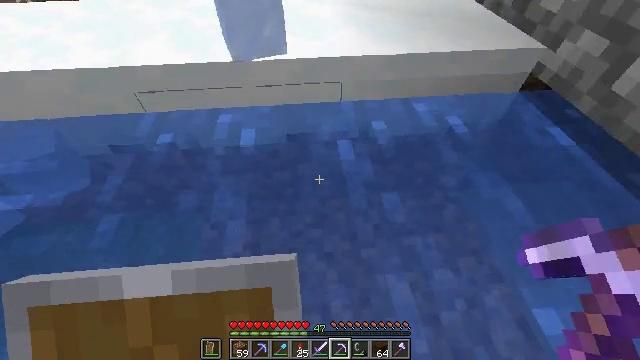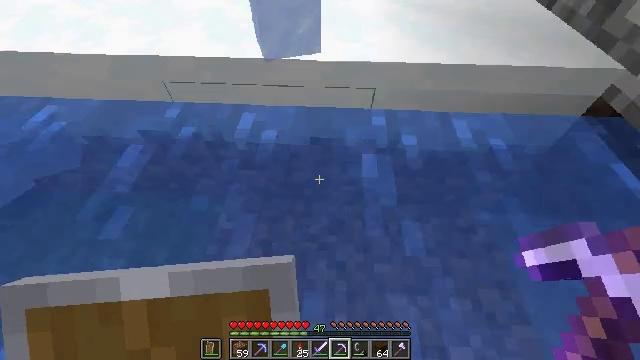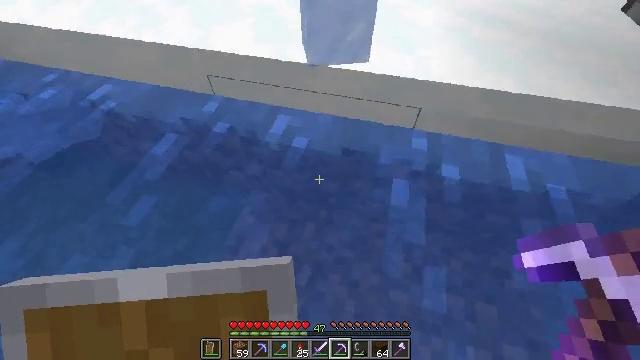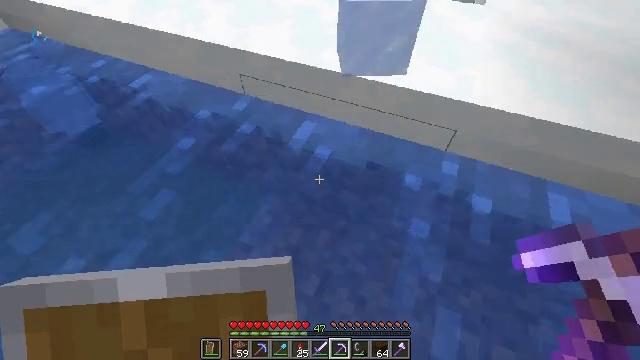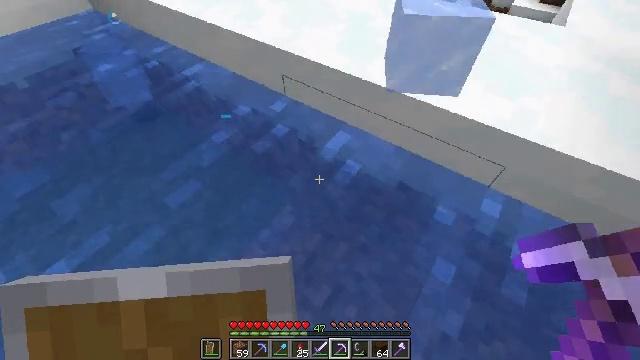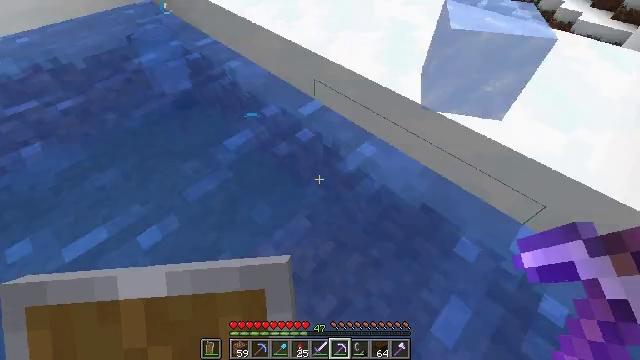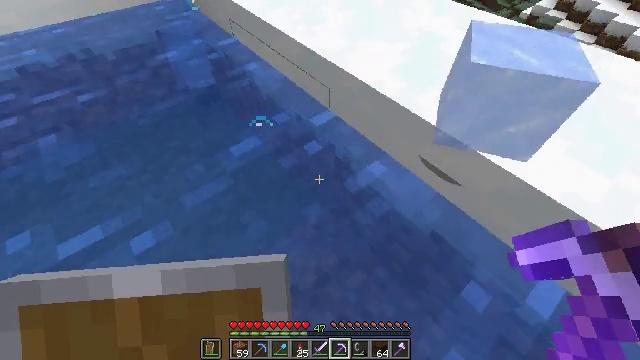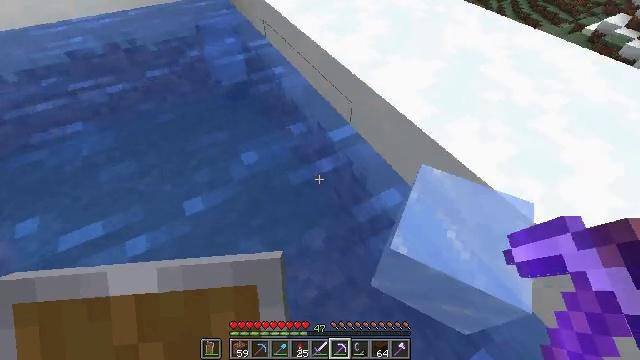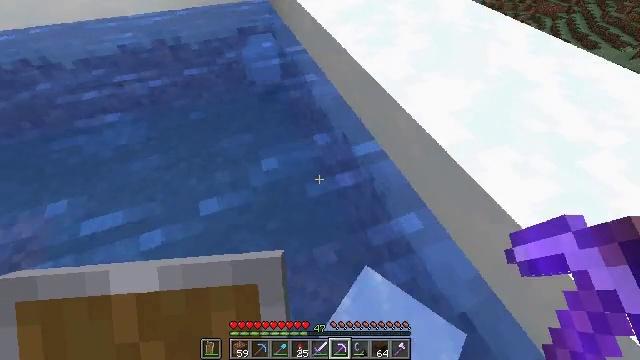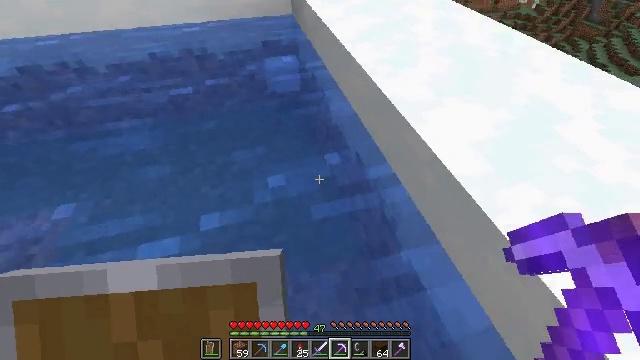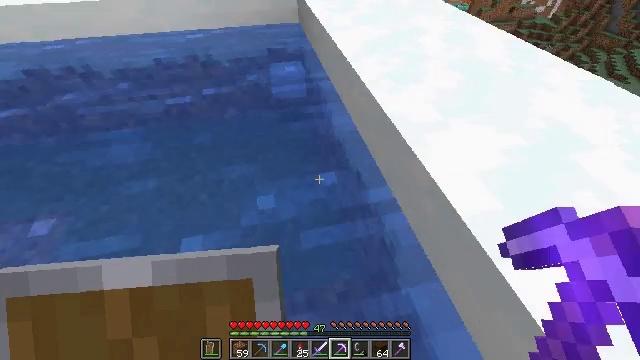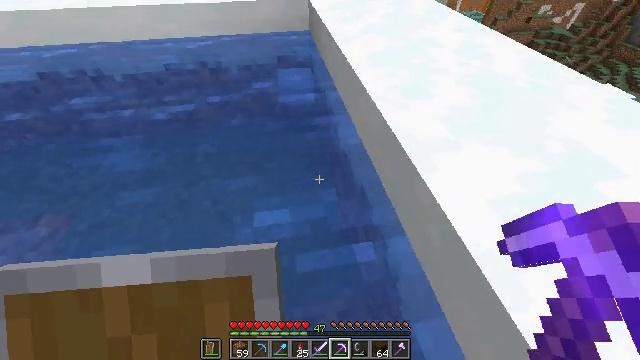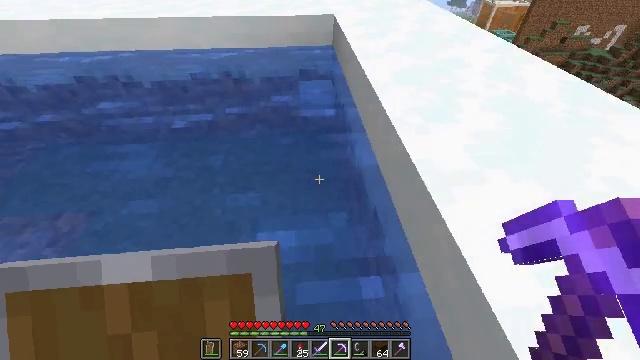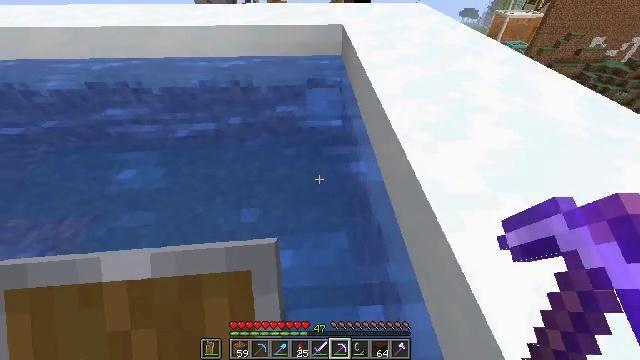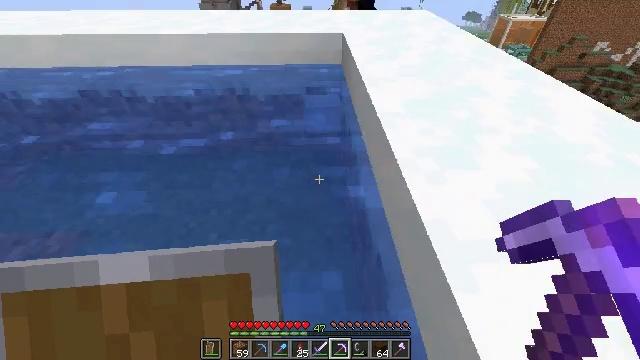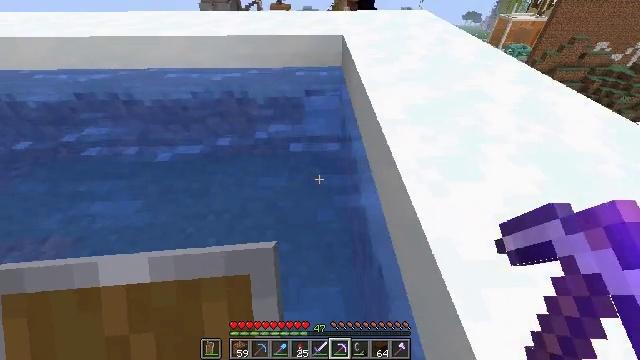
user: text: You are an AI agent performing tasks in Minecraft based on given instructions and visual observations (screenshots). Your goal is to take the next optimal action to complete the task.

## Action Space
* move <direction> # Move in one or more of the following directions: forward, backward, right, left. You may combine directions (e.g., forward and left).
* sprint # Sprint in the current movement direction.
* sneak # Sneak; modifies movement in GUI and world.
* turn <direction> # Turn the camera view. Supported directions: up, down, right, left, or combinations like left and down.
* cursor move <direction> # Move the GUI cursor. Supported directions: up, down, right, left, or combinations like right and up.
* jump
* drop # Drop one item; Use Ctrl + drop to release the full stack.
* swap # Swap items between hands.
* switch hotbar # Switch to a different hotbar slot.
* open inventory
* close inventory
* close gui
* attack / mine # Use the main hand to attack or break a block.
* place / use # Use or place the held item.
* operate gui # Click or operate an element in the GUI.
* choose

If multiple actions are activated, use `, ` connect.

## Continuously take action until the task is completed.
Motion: motion action
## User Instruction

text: Mine the ice block.
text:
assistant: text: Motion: move forward, turn left and down
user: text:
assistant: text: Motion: move forward, turn left
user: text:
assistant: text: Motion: move forward, turn left
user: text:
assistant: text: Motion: move forward, turn left
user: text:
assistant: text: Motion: move forward, turn left
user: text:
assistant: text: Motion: move forward, turn left
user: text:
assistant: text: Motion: move forward, turn left
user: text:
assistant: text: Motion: move forward, turn left and up
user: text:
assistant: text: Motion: move forward, turn left and up
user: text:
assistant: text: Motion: move forward, turn left
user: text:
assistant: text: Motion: move forward, turn left and up
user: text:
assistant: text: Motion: move forward, turn left and up
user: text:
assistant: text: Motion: move forward, turn left and up
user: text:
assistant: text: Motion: move forward
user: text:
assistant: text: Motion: move forward
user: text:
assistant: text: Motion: move forward
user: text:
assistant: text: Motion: move forward, turn left and up
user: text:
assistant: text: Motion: move forward
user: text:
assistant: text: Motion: move forward, turn right
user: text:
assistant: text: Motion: move forward, turn right and down
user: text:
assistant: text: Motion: move forward, turn down
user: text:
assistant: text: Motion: move forward, turn down
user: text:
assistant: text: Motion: move forward, turn down
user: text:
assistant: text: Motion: move forward, turn left and down
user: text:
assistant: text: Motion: move forward, turn left and down
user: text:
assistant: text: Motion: move forward, turn left
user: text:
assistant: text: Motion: move forward, turn left
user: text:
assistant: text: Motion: move forward, turn left
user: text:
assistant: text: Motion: move forward, turn left
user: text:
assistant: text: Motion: turn left